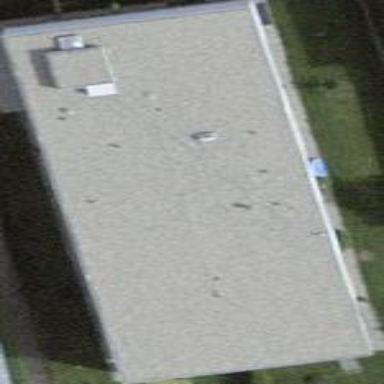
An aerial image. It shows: Building with flat roof.